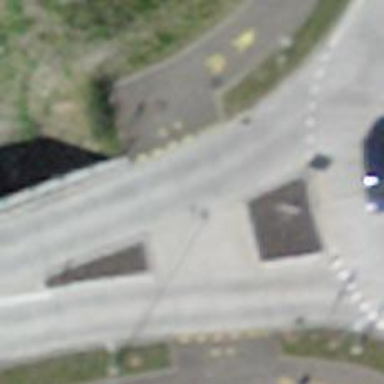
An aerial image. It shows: Secondary road with asphalt surface.